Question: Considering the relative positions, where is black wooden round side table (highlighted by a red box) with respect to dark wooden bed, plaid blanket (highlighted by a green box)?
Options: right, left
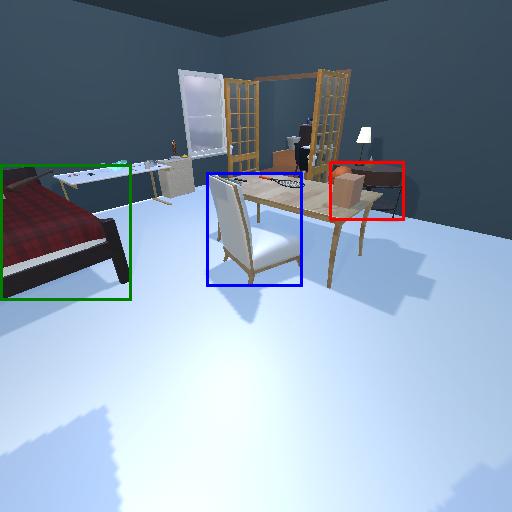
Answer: right